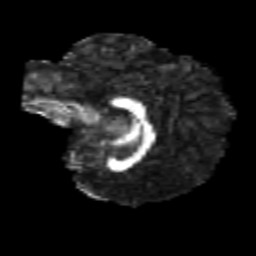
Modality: FA
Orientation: sagittal
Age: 20
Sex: female
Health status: healthy